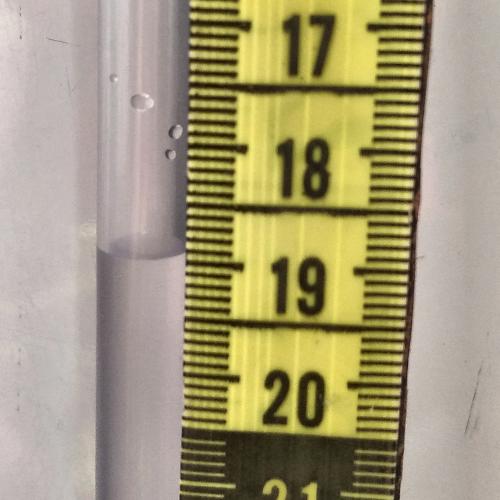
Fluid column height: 18.9 cm